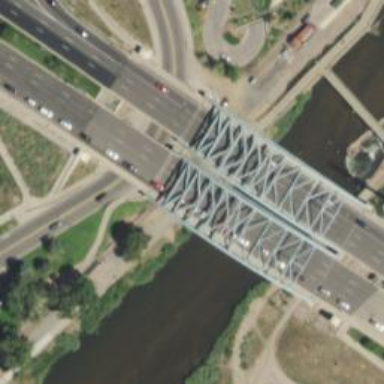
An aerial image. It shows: Man-made bridge.